Question: I was reading SCJP guide, and found the following question, it's looks very easy and might be easy for someone. But, i was really stuck to find out the solution.
'''
import java.util.regex.*;
class study{
public static void main(String[] args) {
Pattern p = Pattern.compile(args[0]);
Matcher m = p.matcher(args[1]);
boolean b=false;
while(b=m.find()){
System.out.print(m.start()+" "+m.group());
}
}
}
'''
In that question the command line argument was given like
'''
java study "\d*" ab34ef
'''
And, said what would be the ouput, my guess was or and it was in that option. But, answer () was . So, my first question is
Now, people say, why didn't you tried. Then, i will say, Yes i did. But, in my case I didn't get any output on my screen. Then, i tried to figure out considering all type of input and their values.

In the above screenshot, second output shown, when i included 'System.out.print(args[0]+" "+args[1]);' inside main method.
Even, i changed the command line to this
'''
java study "\d*" ab34ef
'''
Then also, i didn't get any output. So, anyone explain all this thing .
'''
java study "\d*" ab34ef
No output
java study "\d*" ab34ef
No output
'''
Then i add 'System.out.print(args[0]+" "+args[1]);' inside main method.
'''
java study "\d*" ab34ef
\Document and Setting ab34ef
java study "\d*" ab34ef
\d* ab34ef
'''
No output means it is not showing anything.
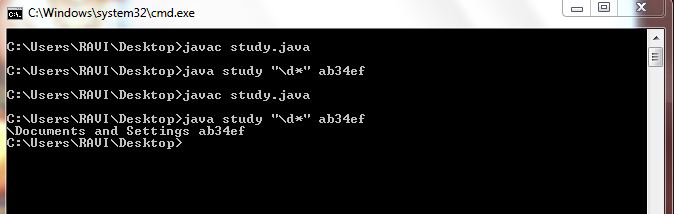
Answer: Actually what happens is, when you pass '\d*' as command line argument, it is treated as '\d' followed by '*' wildcard. So, the argument is replaced by all the files starting with '\d' in that directory. (This behaviour happens on 'Windows'. Though I don't know about 'Linux', as I haven't used it).
So, you are not passing the regular expression, rather the file/directory names starting with '\d' in to your program.
Try to print the arguments in your code: -
'''
System.out.println(args[0] + " : " + args[1]);
'''
This will give you some file/directory names starting with '\d...'
---
If you want to pass regex, you can use a work around. Pass '" \d*"' as regex with a space in the front, and in your code, use 'args[0].trim()' or 'args[0].replace(" ", "");' instead of 'args[0]'.
So, call it as: -
'''
java Foo " \d*" ab34ef
'''
And change your code to: -
'''
Pattern p = Pattern.compile(args[0].replace(" ", ""));
Matcher m = p.matcher(args[1]);
'''
This will do the job for you.
---
Now that was the problem of passing Regex through command line.
As for why you are getting that output, Check out this answer - <URL>, which is about similar problem. You will get an idea of why this is happening.